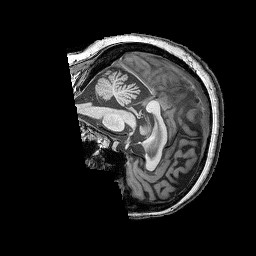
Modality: T1w
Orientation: sagittal
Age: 57
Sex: female
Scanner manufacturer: siemens
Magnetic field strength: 3 T
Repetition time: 2.25 s
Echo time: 0.00411 s